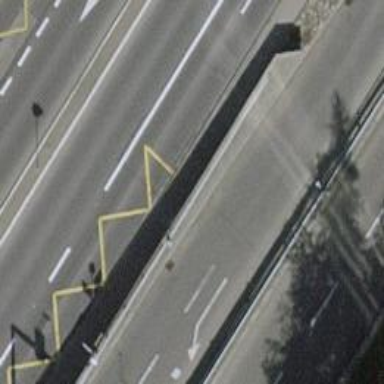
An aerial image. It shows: Asphalt sidewalk leading to public transport platform.